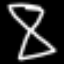
Label: hourglass